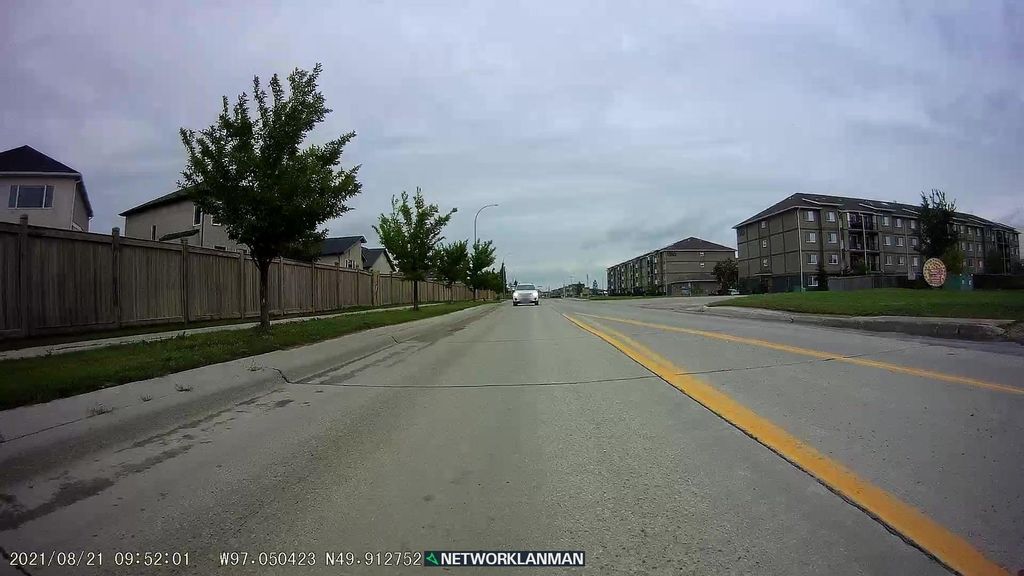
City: winnipeg